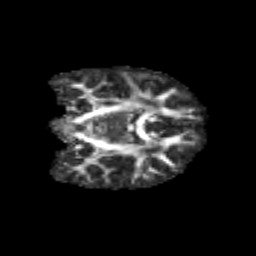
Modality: FA
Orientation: coronal
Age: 11
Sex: male
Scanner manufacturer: siemens
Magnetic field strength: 3 T
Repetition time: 3.8 s
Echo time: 0.07 s